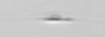
Label: Cylindrotheca_morphotype1